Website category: book
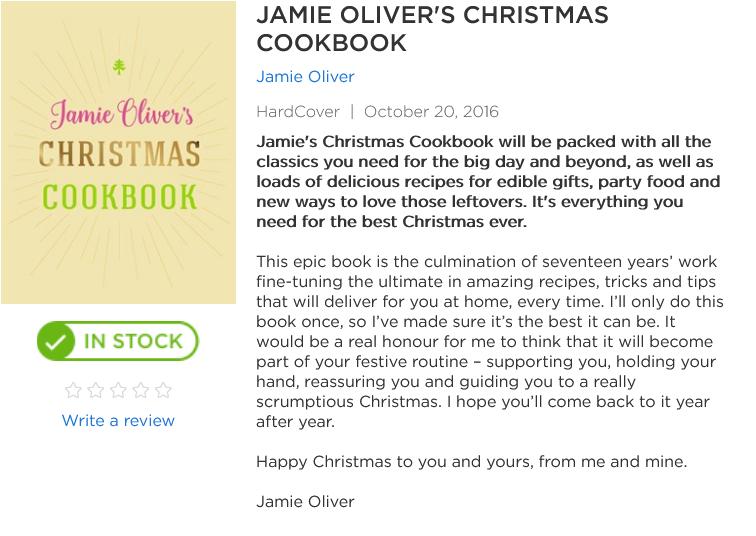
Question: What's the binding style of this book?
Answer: HardCover

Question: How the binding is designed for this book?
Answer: HardCover

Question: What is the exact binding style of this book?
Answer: HardCover

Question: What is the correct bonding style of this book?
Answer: HardCover

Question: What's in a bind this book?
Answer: HardCover

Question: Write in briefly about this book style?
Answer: HardCover

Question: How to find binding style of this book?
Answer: HardCover

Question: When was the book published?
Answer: October 20, 2016

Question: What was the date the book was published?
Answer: October 20, 2016

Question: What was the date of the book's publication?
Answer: October 20, 2016

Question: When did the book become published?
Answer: October 20, 2016

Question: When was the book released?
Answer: October 20, 2016

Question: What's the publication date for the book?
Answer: October 20, 2016